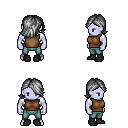
a pixel art fantasy rpg character, male body template, dark elf, purple skin, brown sleeveless shirt, teal pants, gray swoop hairstyle, black shoes, four views (front, back, left, right), 2x2 character sprite sheet, small pixel art, hard edges, no anti-aliasing